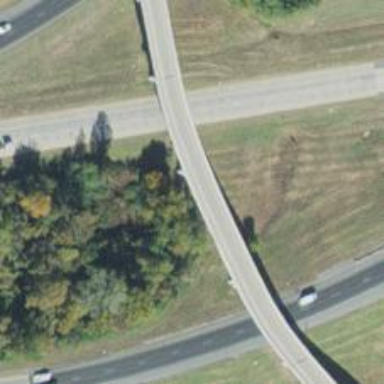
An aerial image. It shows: Beam structure bridge on motorway link.